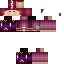
A female human skin with dark skin, wearing brown long hair dressed in a purple robe top and brown pants, featuring a closed mouth.